Question: I have a control derived from TMemo. It worked nice until I used for the first time with Delphi XE7 VCL Styles. Under Delphi XE7, styles are not applied to the scroll bars of the control. If dark theme/style is used, it looks horrible, while the scroll bars are silver.

Trying to create a minimum project for which we can reproduce the bug I have discovered something really interesting: Adding/deleting random lines of code (or DFM controls), will make the bug appear/disappear.
Question: What REALLY causes this weird behavior and how to fix it?
## Source code here:
<URL>
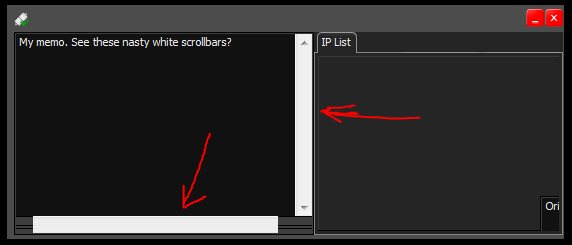
Answer: Registering 'StyleHook' for custom class solves issue:
'''
TMyMemo = class(TMemo)
strict private
class constructor Create;
class destructor Destroy;
end;
class constructor TMyMemo.Create;
begin
TCustomStyleEngine.RegisterStyleHook(TMyMemo, TMemoStyleHook);
end;
class destructor TMyMemo.Destroy;
begin
TCustomStyleEngine.UnRegisterStyleHook(TMyMemo, TMemoStyleHook);
end;
'''
There is bug in 'TStyleEngine.HandleMessage' function, specifically in part that tries to find appropriate 'StyleHook' class to handle messages
'''
if RegisteredStyleHooks.ContainsKey(Control.ClassType) then
// The easy way: The class is registered
LStyleHook := CreateStyleHook(RegisteredStyleHooks[Control.ClassType])
else
begin
// The hard way: An ancestor is registered
for LItem in RegisteredStyleHooks do
if Control.InheritsFrom(LItem.Key) then
begin
LStyleHook := CreateStyleHook(Litem.Value);
Break;
end;
'''
If 'StyleHook' is registered for exact class then there is no problem, and appropriate 'StyleHook' class will be returned. However, "the hard way" part is flawed. It will try to find class ancestor that has registered 'StyleHook'. But it will return first ancestor it comes across. If it finds 'TEditStyleHook' first (that is registered for 'TCustomEdit' class), it will use that one instead of 'TMemoStyleHook'. Since 'TEditStyleHook' does not know how to handle scrollbars issue appears.
Randomness in buggy behavior is due the way 'RegisteredStyleHooks' are stored. They are stored in dictionary where key is 'TClass'. And order is determined by 'TClass' hash that is basically pointer to class info and can change as you change code.
Issue is reported as <URL> and there is attached project that reproduces it.
With help of following code it is easy to see how order of registered classes changes as you add/remove code and/or other controls.
'''
type
TStyleHelper = class(TCustomStyleEngine)
public
class function GetClasses: TArray<TClass>;
end;
class function TStyleHelper.GetClasses: TArray<TClass>;
begin
Result := Self.RegisteredStyleHooks.Keys.ToArray;
end;
procedure TForm1.Button1Click(Sender: TObject);
var
LItem: TClass;
Classes: TArray<TClass>;
begin
Classes := TStyleHelper.GetClasses;
for LItem in Classes do
MyMemo1.Lines.Add(LItem.ClassName);
end;
'''